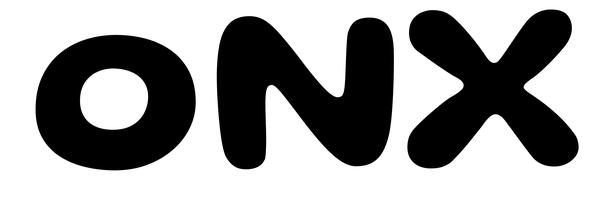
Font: Gluten_SemiBold